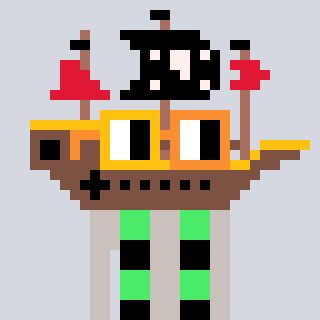
a pixel art character with square yellow and orange glasses, a pirateship-shaped head and a foggrey-colored body on a cool background